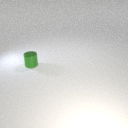
small green metal cylinder